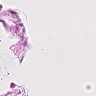
Metastatic tissue present: no